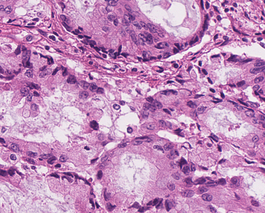
Tumor epithelial tissue: yes
Tumor-associated stroma tissue: yes
Normal tissue: no